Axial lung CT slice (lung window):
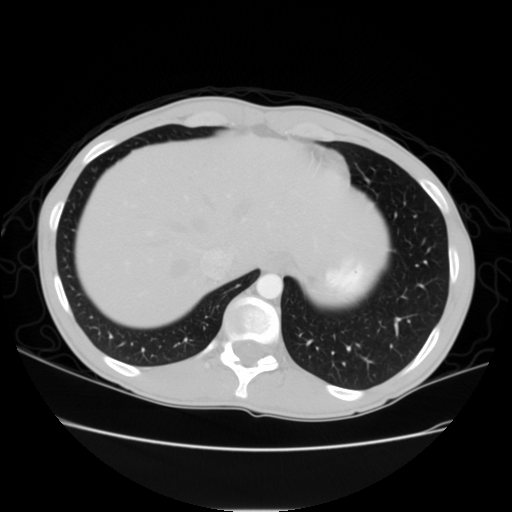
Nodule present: no